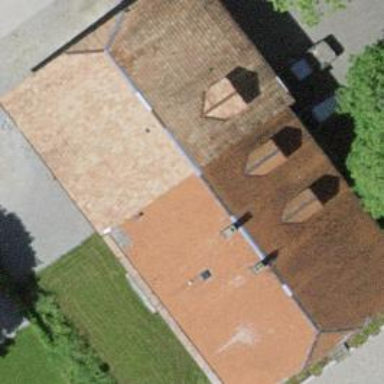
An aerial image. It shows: Farm building.